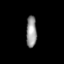
Tissue: lung
Cell type: Epithelial cells
Senescence score: 0.2428
Nuclear area (px): 327
Mean DAPI intensity: 147.306